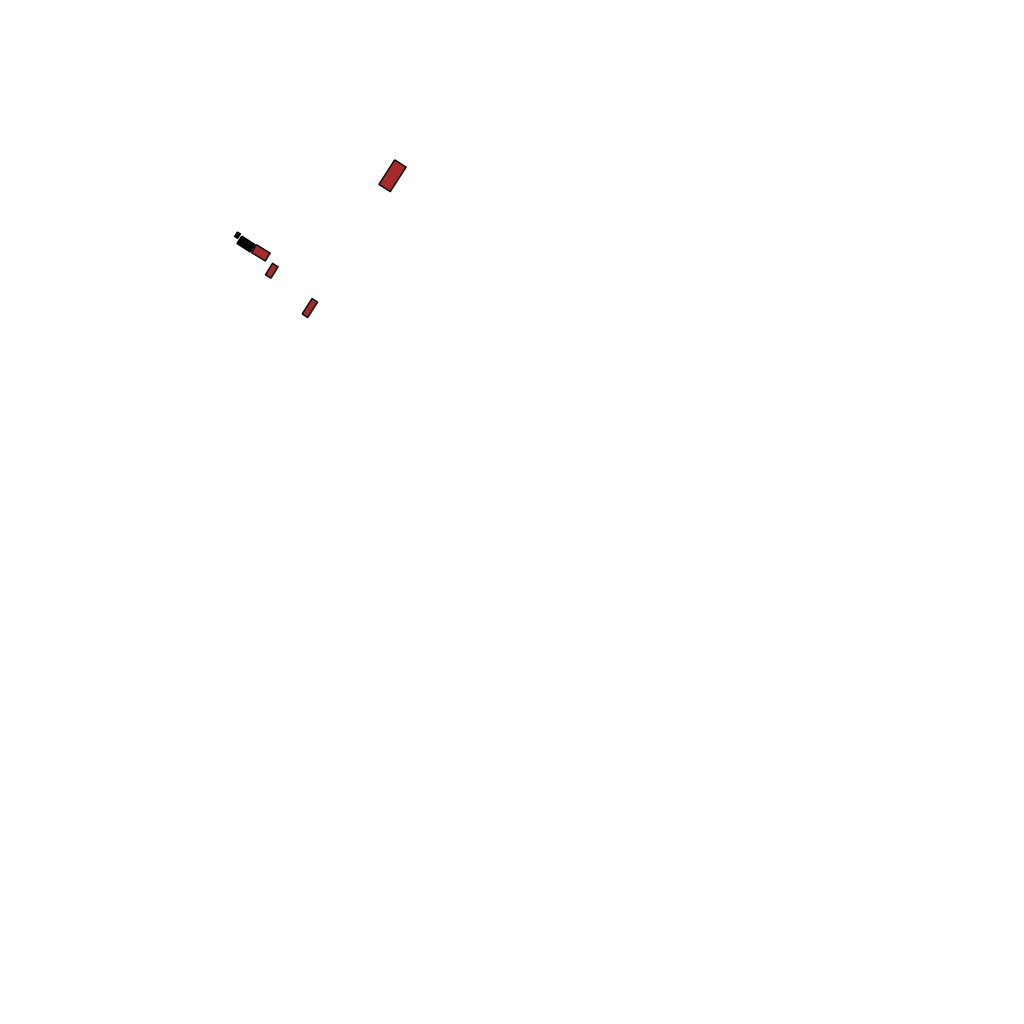
Tags: overhead vector_map, business, industrial, recreation, individual_rise, density_1, Building, Facility, 1.0 km²